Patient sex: F
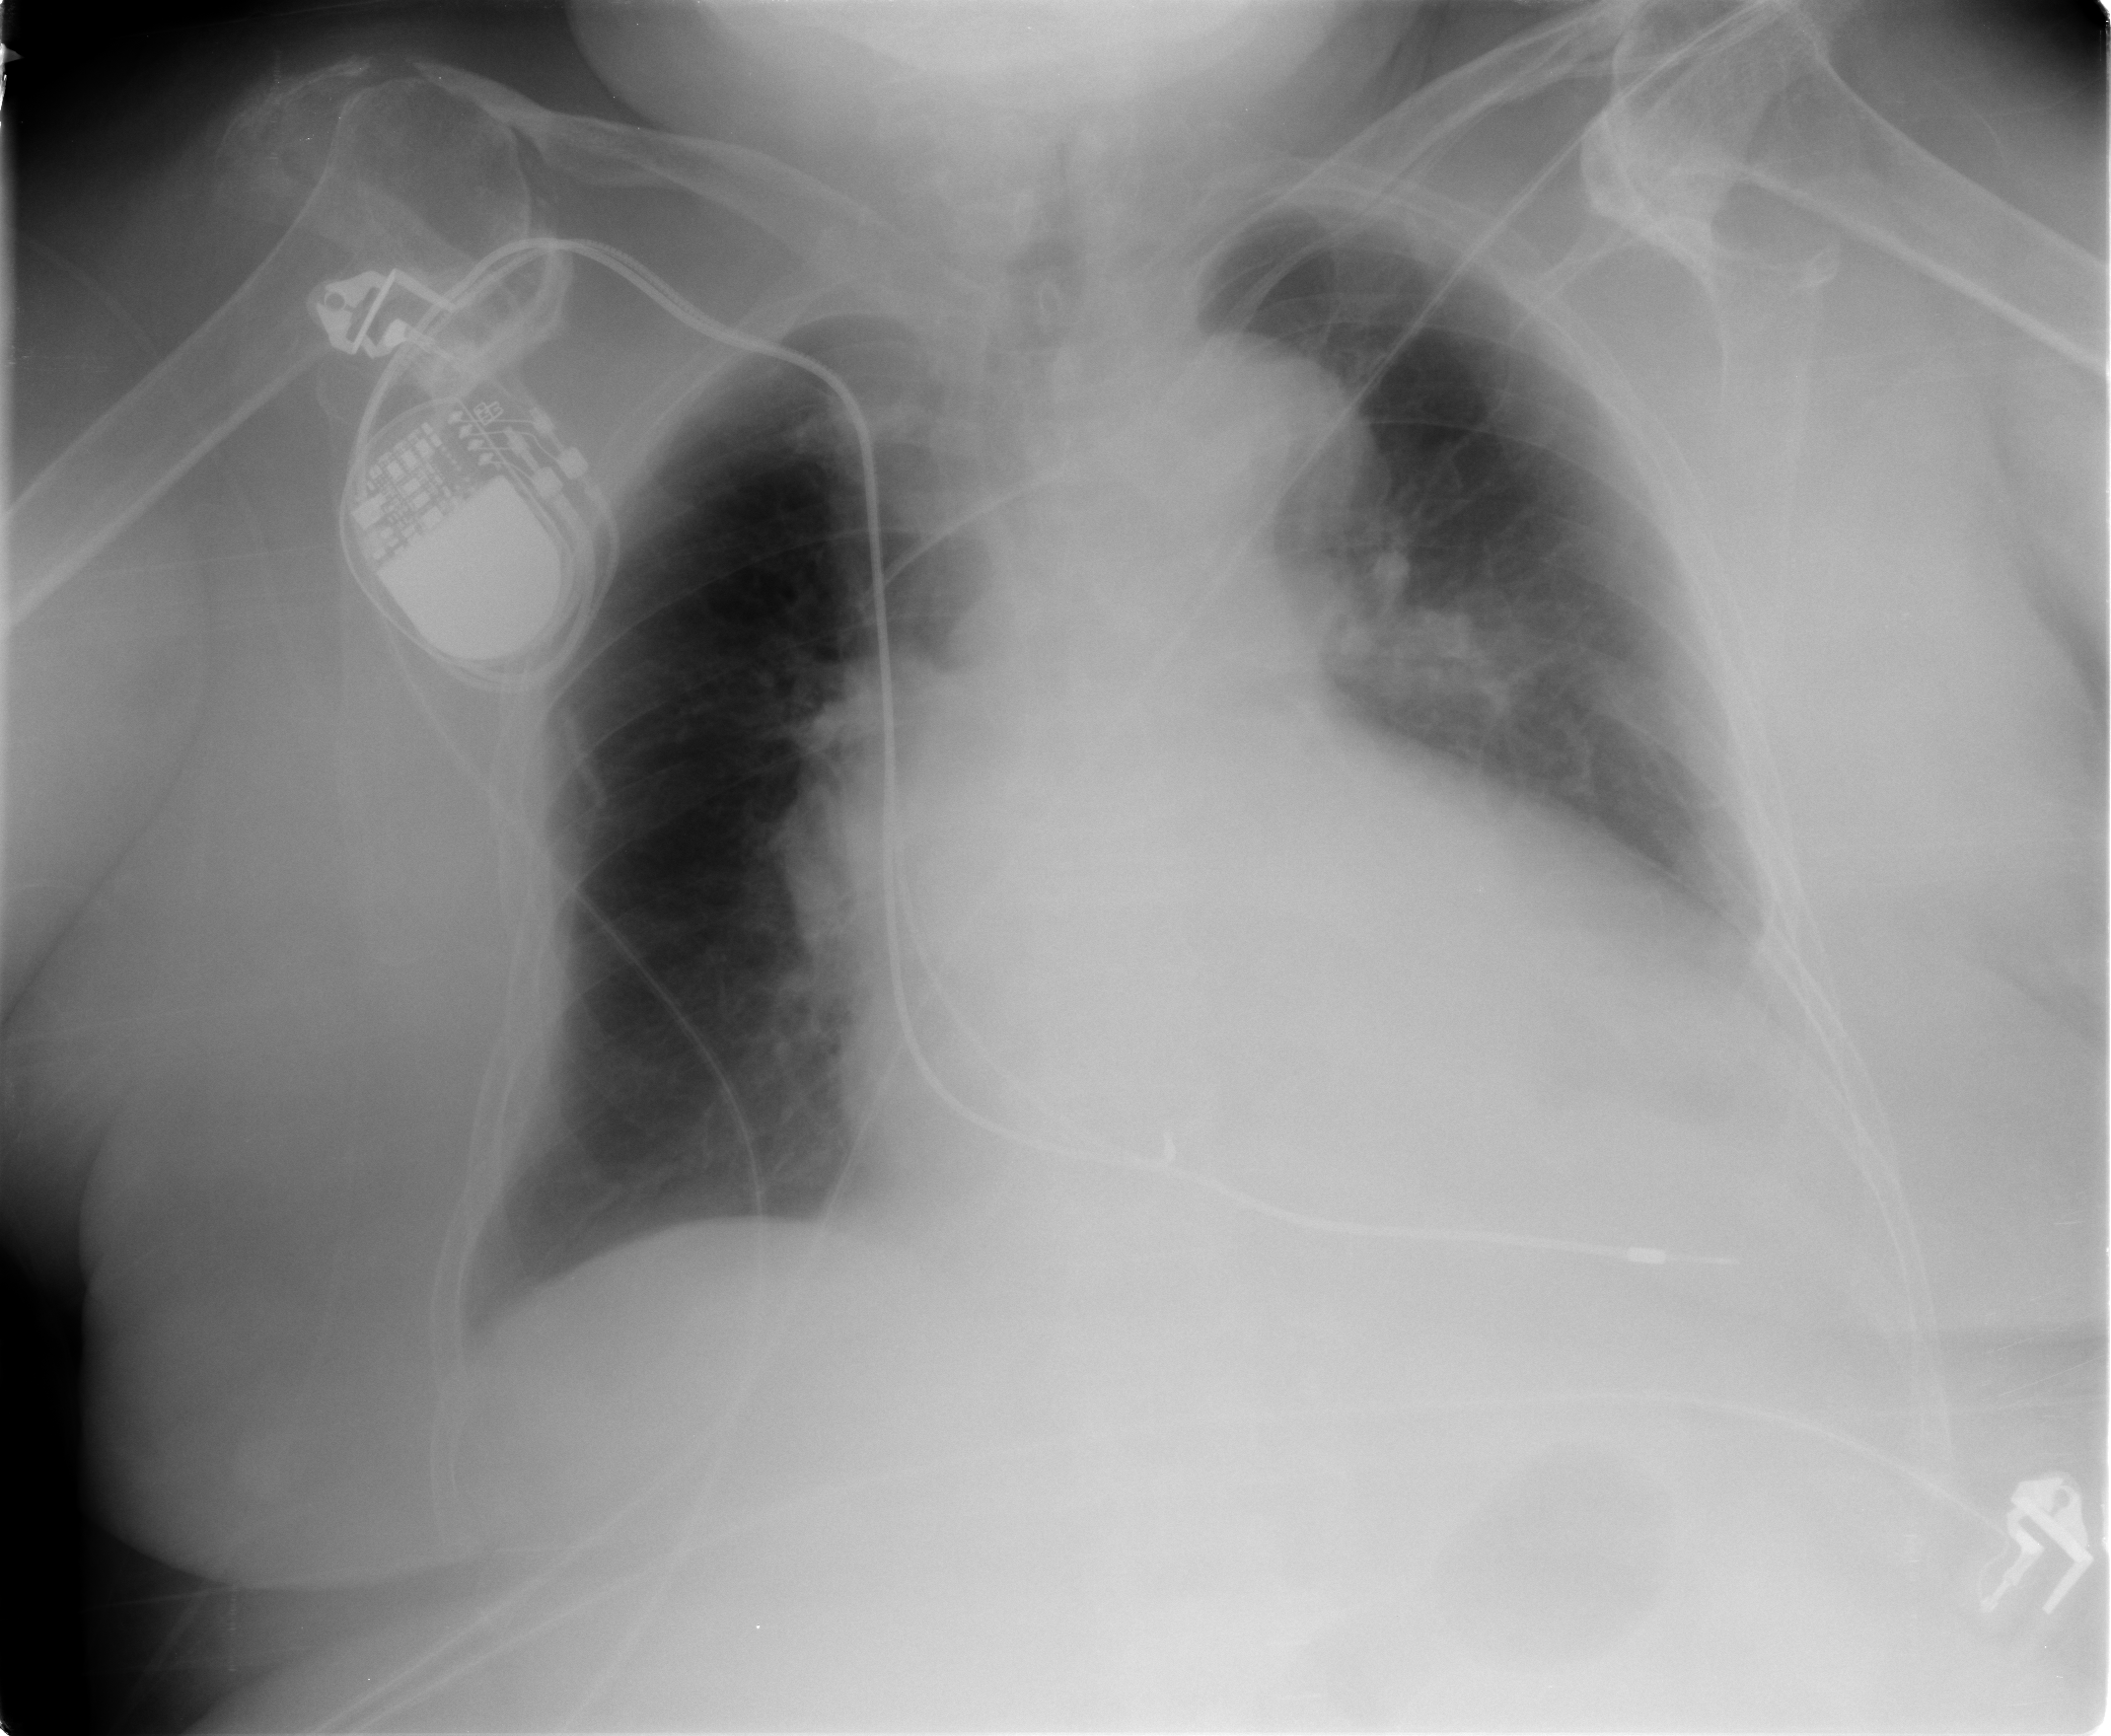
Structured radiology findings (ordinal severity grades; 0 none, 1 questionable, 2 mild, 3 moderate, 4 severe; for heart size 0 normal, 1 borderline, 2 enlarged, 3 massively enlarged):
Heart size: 3
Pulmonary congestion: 1
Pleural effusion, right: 0
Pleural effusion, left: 1
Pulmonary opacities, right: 0
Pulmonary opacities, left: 0
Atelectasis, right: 0
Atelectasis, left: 2